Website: apple
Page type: cross-sells
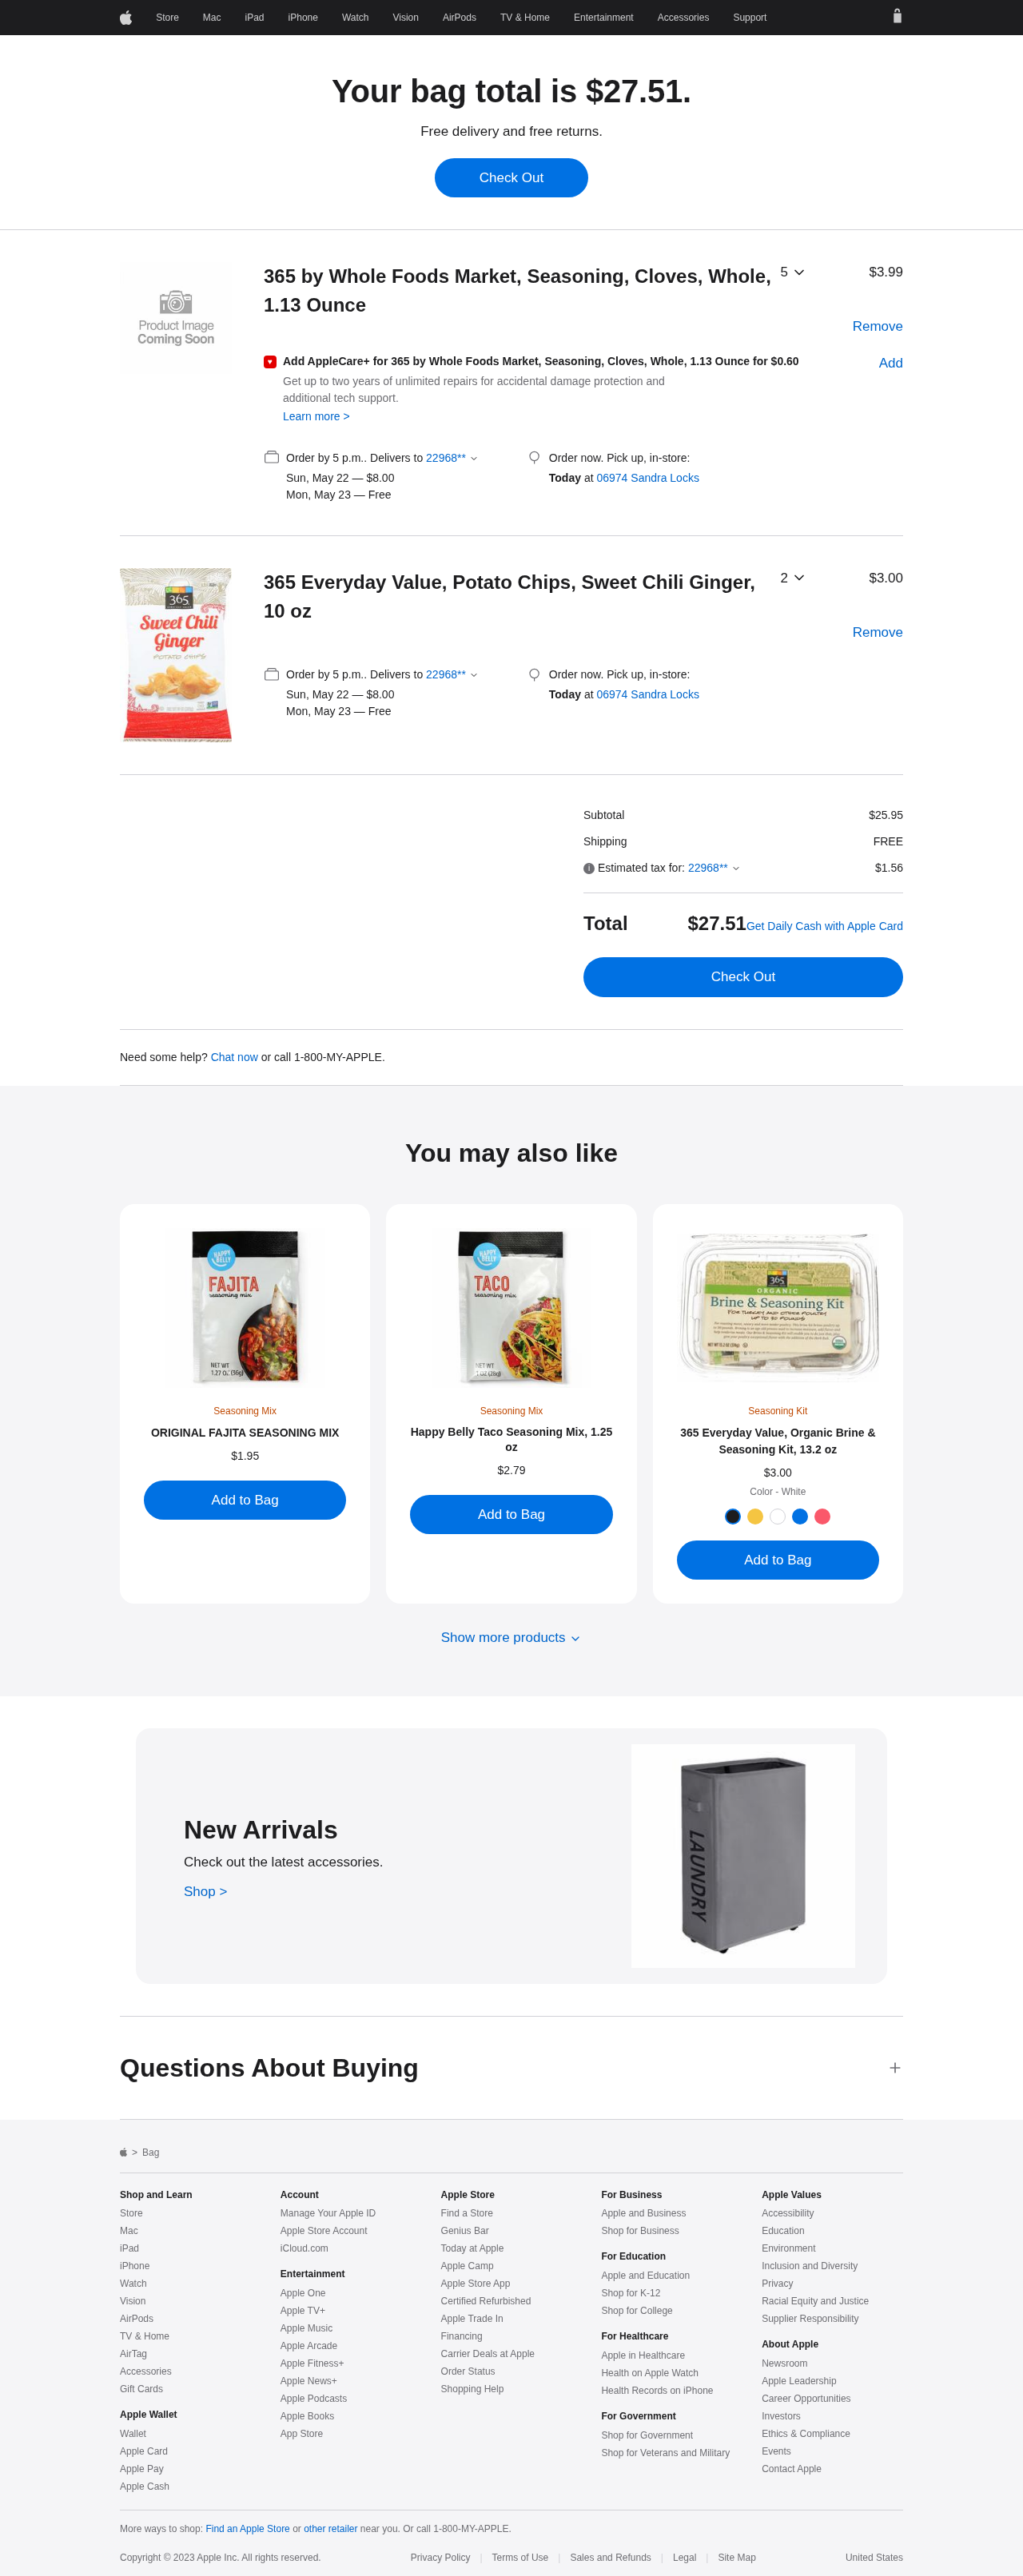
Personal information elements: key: PII_LOCATION1_STREET
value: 06974 Sandra Locks
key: PII_POSTCODE
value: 22968
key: PII_POSTCODE_FULL
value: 22968
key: PII_POSTCODE_NUMERIC
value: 22968
Product elements: key: PRODUCT1_NAME
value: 365 by Whole Foods Market, Seasoning, Cloves, Whole, 1.13 Ounce
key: PRODUCT1_PRICE
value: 3.99
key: PRODUCT1_QUANTITY
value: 5
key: PRODUCT2_NAME
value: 365 Everyday Value, Potato Chips, Sweet Chili Ginger, 10 oz
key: PRODUCT2_PRICE
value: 3
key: PRODUCT2_QUANTITY
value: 2
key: PRODUCT3_ITEM_CATEGORY
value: Seasoning Mix
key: PRODUCT3_NAME
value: ORIGINAL FAJITA SEASONING MIX
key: PRODUCT3_PRICE
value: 1.95
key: PRODUCT4_ITEM_CATEGORY
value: Seasoning Mix
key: PRODUCT4_NAME
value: Happy Belly Taco Seasoning Mix, 1.25 oz
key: PRODUCT4_PRICE
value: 2.79
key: PRODUCT5_ITEM_CATEGORY
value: Seasoning Kit
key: PRODUCT5_NAME
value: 365 Everyday Value, Organic Brine & Seasoning Kit, 13.2 oz
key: PRODUCT5_PRICE
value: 3
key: PRODUCT1_NAME2
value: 365 by Whole Foods Market, Seasoning, Cloves, Whole, 1.13 Ounce
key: PRODUCT1_APPLECARE_PRICE
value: $0.60
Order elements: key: ORDER_TOTAL
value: $27.51
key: ORDER_DELIVERY_DATE
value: Sun, May 22
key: ORDER_DELIVERY_DATE2
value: Mon, May 23
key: ORDER_DELIVERY_DATE3
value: Sun, May 22
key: ORDER_DELIVERY_DATE4
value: Mon, May 23
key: ORDER_SUBTOTAL
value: $25.95
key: ORDER_SHIPPING_COST
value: FREE
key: ORDER_TAX
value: $1.56
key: ORDER_TOTAL2
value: $27.51